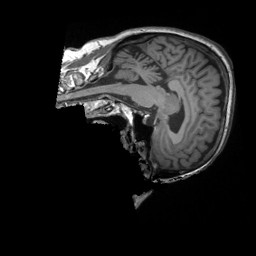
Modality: T1w
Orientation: sagittal
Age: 61
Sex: female
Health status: ill
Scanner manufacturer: siemens
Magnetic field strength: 3 T
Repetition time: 1.9 s
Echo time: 0.00247 s